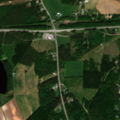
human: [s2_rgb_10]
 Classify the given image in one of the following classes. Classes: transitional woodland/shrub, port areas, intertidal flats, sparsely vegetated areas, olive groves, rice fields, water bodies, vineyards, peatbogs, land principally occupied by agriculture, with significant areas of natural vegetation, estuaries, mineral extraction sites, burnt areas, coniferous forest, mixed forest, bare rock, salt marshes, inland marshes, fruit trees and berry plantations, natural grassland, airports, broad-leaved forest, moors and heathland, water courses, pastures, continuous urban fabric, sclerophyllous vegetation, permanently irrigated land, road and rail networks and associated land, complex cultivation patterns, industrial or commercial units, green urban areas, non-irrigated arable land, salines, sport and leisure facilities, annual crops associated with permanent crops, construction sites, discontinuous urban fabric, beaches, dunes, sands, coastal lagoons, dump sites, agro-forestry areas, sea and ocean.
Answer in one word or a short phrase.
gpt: discontinuous urban fabric, non-irrigated arable land, broad-leaved forest, coniferous forest, mixed forest, water bodies